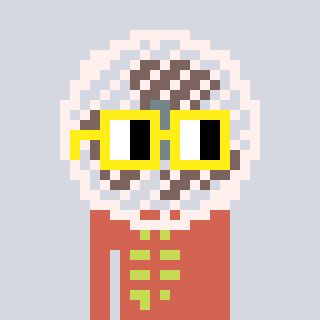
a pixel art character with square yellow glasses, a fan-shaped head and a peachy-colored body on a cool background